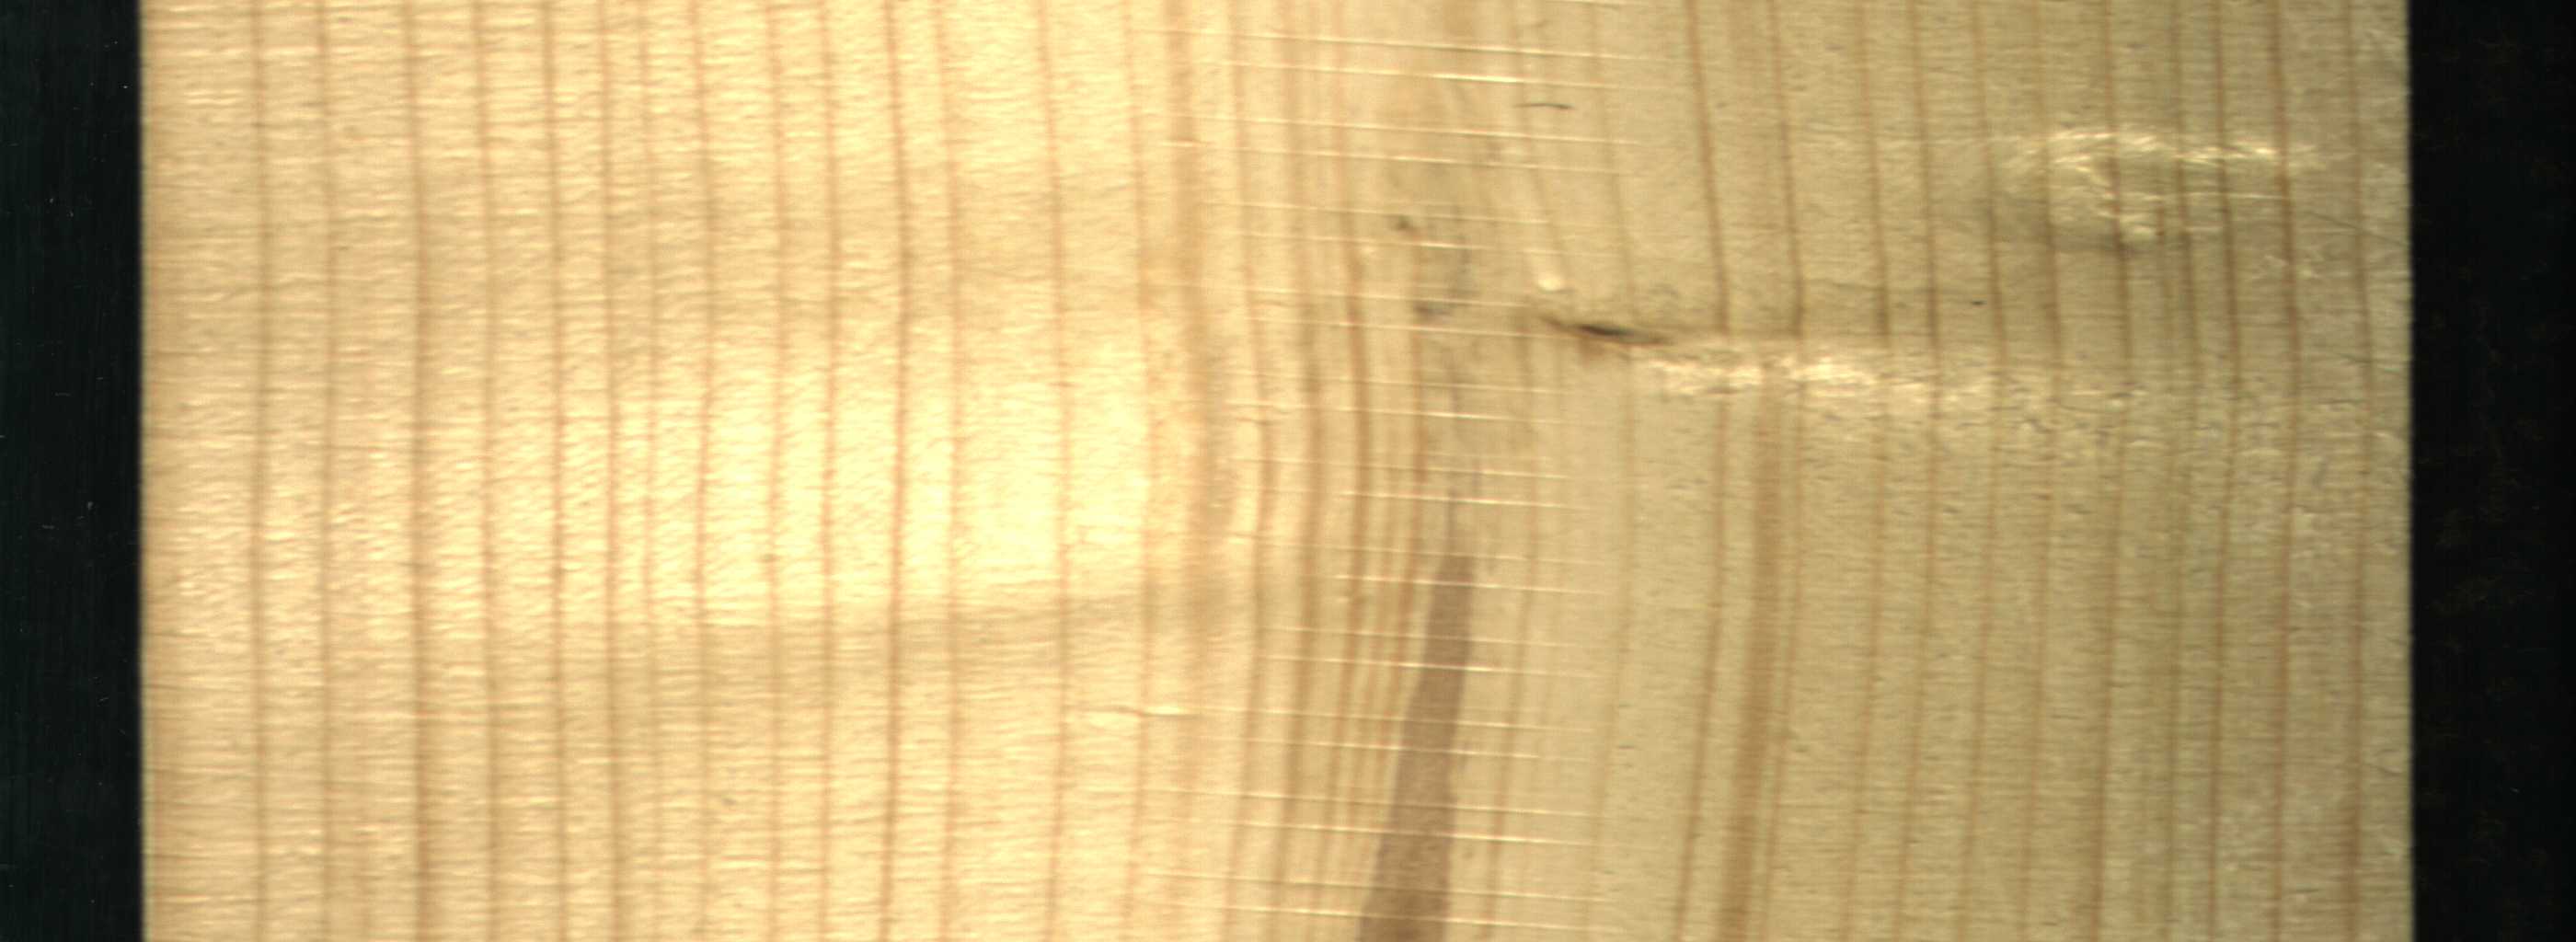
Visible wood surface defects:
Marrow
Live_Knot